Interaction volume radius: 5 \u00c5
Interaction volume height: 10 \u00c5
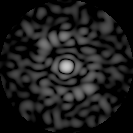
Disorder parameter: 0.8558